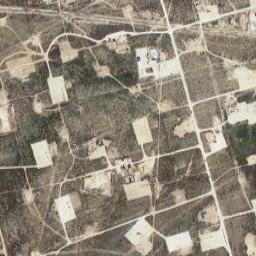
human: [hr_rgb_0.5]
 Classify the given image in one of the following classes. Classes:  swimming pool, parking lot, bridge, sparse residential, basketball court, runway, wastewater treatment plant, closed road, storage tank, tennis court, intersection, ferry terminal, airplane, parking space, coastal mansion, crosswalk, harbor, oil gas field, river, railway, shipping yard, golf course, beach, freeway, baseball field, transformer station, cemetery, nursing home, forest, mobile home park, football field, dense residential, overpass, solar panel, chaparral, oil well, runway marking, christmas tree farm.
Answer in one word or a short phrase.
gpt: oil gas field